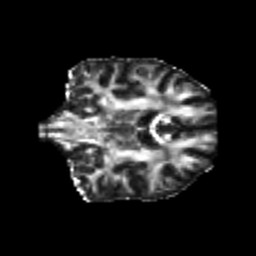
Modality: FA
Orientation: coronal
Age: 26
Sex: female
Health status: healthy
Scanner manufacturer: philips
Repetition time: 7.388 s
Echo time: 0.08599 s